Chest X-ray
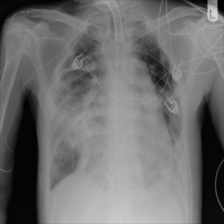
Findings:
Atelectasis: negative
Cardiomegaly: negative
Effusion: negative
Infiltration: negative
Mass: negative
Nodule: negative
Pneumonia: negative
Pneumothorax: negative
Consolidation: negative
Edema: negative
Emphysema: negative
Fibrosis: negative
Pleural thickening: negative
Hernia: negative